Question: I am working on a drawing project, I want to support multitouch, I have gone through documentation online, which suggest to track the touch points, I did it , But I am not getting the desired behaviour. I am not getting straight lines.
Below is my code
'''
- (void)viewDidLoad
{
[super viewDidLoad];
// Do any additional setup after loading the view, typically from a nib.
red = 0.0/255.0;
green = 0.0/255.0;
blue = 0.0/255.0;
brush = 10.0;
opacity = 1.0;
self.view.multipleTouchEnabled = YES;
touchPaths = [NSMutableDictionary dictionary];
}
- (void)touchesBegan:(NSSet *)touches withEvent:(UIEvent *)event {
for (UITouch *touch in touches)
{
NSString *key = [NSString stringWithFormat:@"%d", (int) touch];
lastPoint = [touch locationInView:self.view];
[touchPaths setObject:[NSValue valueWithCGPoint:lastPoint] forKey:key];
}
}
- (void)touchesMoved:(NSSet *)touches withEvent:(UIEvent *)event
{
for (UITouch *touch in touches)
{
NSString *key = [NSString stringWithFormat:@"%d", (int) touch];
lastPoint = [[touchPaths objectForKey:key] CGPointValue];
CGPoint currentPoint1 = [touch locationInView:self.view];
UIGraphicsBeginImageContext(self.view.frame.size);
[self.tempDrawImage.image drawInRect:CGRectMake(0, 0, self.view.frame.size.width, self.view.frame.size.height)];
CGContextMoveToPoint(UIGraphicsGetCurrentContext(), lastPoint.x, lastPoint.y);
CGContextAddLineToPoint(UIGraphicsGetCurrentContext(), currentPoint1.x, currentPoint1.y);
CGContextSetLineCap(UIGraphicsGetCurrentContext(), kCGLineCapRound);
CGContextSetLineWidth(UIGraphicsGetCurrentContext(), brush );
CGContextSetRGBStrokeColor(UIGraphicsGetCurrentContext(), red, green, blue, 1.0);
CGContextSetBlendMode(UIGraphicsGetCurrentContext(),kCGBlendModeNormal);
CGContextStrokePath(UIGraphicsGetCurrentContext());
self.tempDrawImage.image = UIGraphicsGetImageFromCurrentImageContext();
[self.tempDrawImage setAlpha:opacity];
UIGraphicsEndImageContext();
lastPoint = currentPoint1;
}
}
'''
But when I draw using this code, I get this.

So friends, please help me out, what I am doing wrong.
Regards
Ranjit
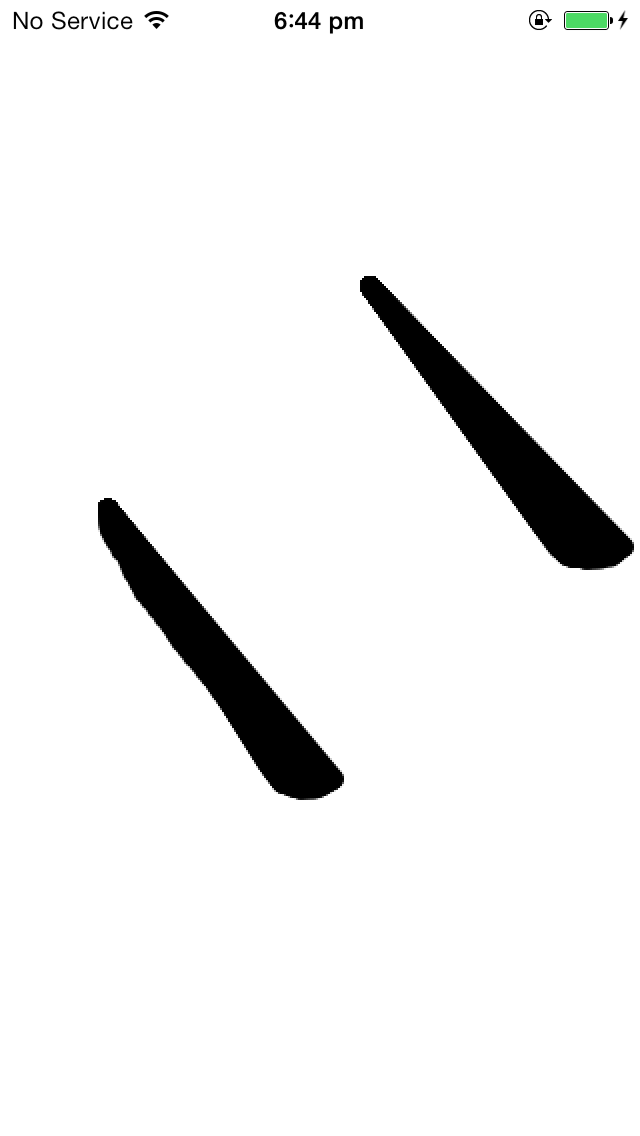
Answer: You are not populating the 'touchPaths' properly. Try setting it after each drawing instead, something like this:
'''
- (void)touchesMoved:(NSSet *)touches withEvent:(UIEvent *)event
{
for (UITouch *touch in touches)
{
NSString *key = [NSString stringWithFormat:@"%d", (int) touch];
CGPoint lastPoint = [[touchPaths objectForKey:key] CGPointValue];
CGPoint currentPoint1 = [touch locationInView:self.view];
UIGraphicsBeginImageContext(self.view.frame.size);
[self.tempDrawImage.image drawInRect:CGRectMake(0, 0, self.view.frame.size.width, self.view.frame.size.height)];
CGContextMoveToPoint(UIGraphicsGetCurrentContext(), lastPoint.x, lastPoint.y);
CGContextAddLineToPoint(UIGraphicsGetCurrentContext(), currentPoint1.x, currentPoint1.y);
CGContextSetLineCap(UIGraphicsGetCurrentContext(), kCGLineCapRound);
CGContextSetLineWidth(UIGraphicsGetCurrentContext(), brush );
CGContextSetRGBStrokeColor(UIGraphicsGetCurrentContext(), red, green, blue, 1.0);
CGContextSetBlendMode(UIGraphicsGetCurrentContext(),kCGBlendModeNormal);
CGContextStrokePath(UIGraphicsGetCurrentContext());
self.tempDrawImage.image = UIGraphicsGetImageFromCurrentImageContext();
[self.tempDrawImage setAlpha:opacity];
UIGraphicsEndImageContext();
// I changed your code here
[touchPaths setObject:[NSValue valueWithCGPoint:currentPoint1] forKey:key];
}
}
'''
You are currently setting 'lastPoint' here but you do not seem to use it (and it would only work with one touch). There is no need to have 'lastPoint' as a field either.